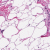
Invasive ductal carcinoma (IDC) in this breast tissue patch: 0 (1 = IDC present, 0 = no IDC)